Question: how can I get all of the properties (it shouldn't matter if there are only 2 or 100 on the list) with values from TestStep "LIST" from TestCase S_TC_Addition and set them on the TestStep "LIST" in TestCase M_TC_Add, and then, get all properties and values from TestStep "EXIT" in TestCase M_TC_Add and set them on the TestStep "EXIT" in TestCase S_TC_Addition, in groovy script (in this case EXECUTION_Addition)?
At the moment I have this (which only gets and sets properties that I've manually indicated "FirstValue", "SecondValue"):
'''
import com.eviware.soapui.impl.wsdl.*
import com.eviware.soapui.impl.wsdl.testcase.*
import com.eviware.soapui.model.testsuite.*
//Locating TestCase in different project
def projectName = testRunner.testCase.getTestStepByName("TRACING_TC_Addition").getPropertyValue("PROJECT_NAME")
def testSuitetName = testRunner.testCase.getTestStepByName("TRACING_TC_Addition").getPropertyValue("TEST_SUITE_NAME")
def testCaseName = testRunner.testCase.getTestStepByName("TRACING_TC_Addition").getPropertyValue("TEST_CASE_NAME")
//Getting only two properties from the "LIST" TestStep in S_TC_Addition TestCase
def firstNumber = testRunner.testCase.getTestStepByName("LIST").getPropertyValue("FirstValue")
def secondNumber = testRunner.testCase.getTestStepByName("LIST").getPropertyValue("SecondValue");
//Setting only two properties on the "LIST" TestStep in M_TC_Add TestCase
def passFirst = testRunner.testCase.testSuite.project.workspace.getProjectByName(projectName).getTestSuiteByName(testSuitetName).getTestCaseByName(testCaseName).getTestStepByName("LIST").setPropertyValue("FirstValue", firstNumber);
def passSecond = testRunner.testCase.testSuite.project.workspace.getProjectByName(projectName).getTestSuiteByName(testSuitetName).getTestCaseByName(testCaseName).getTestStepByName("LIST").setPropertyValue("SecondValue", secondNumber);
//Running TestCase in different project
testCaseToRun = testRunner.testCase.testSuite.project.workspace.getProjectByName(projectName).testSuites[testSuitetName].testCases[testCaseName]
testCaseToRun.run(null,false)
//Getting one property from the "EXIT" TestStep in M_TC_Add TestCase
def getAdditionResult = testRunner.testCase.testSuite.project.workspace.getProjectByName(projectName).getTestSuiteByName(testSuitetName).getTestCaseByName(testCaseName).getTestStepByName("EXIT").getPropertyValue("additionResult");
//Setting only one property on the "EXIT" TestStep in S_TC_Addition TestCase
testRunner.testCase.testSteps["EXIT"].setPropertyValue( "additionResult", getAdditionResult);
'''

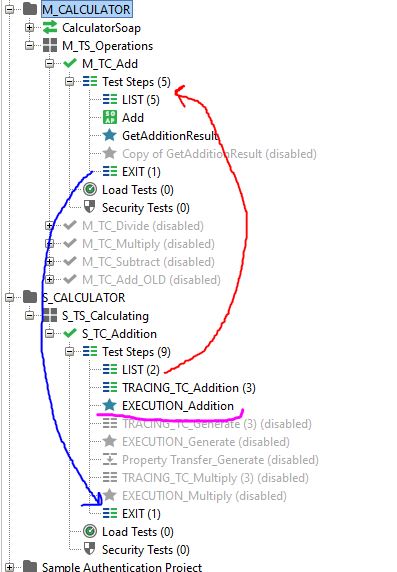
Answer: if you are looking for properties/methods of some object, then always use something like :
'println (obj.getClass())'
in your case 'println( testRunner.testCase.getTestStepByName("TRACING_TC_Addition").getClass() )'
this will give you the name of class you are working with
then search 'javadoc your.class.name' over the internet and it should give you the reference like this:
<URL>
---
for your case you could get all properties for a test step:
'''
List props = testRunner.testCase.getTestStepByName("TRACING_TC_Addition").getPropertyList()
props.each{ p->
println( "${p.getName()} = ${p.getValue()}" )
}
'''